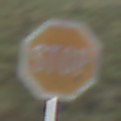
Verkehrszeichen: Stop
Umgebung: Outdoor, Nature
Tageszeit: Night
Wetter: Clear
Licht: Natural
Jahreszeit: NotSpecified
Kontrast: HighContrast